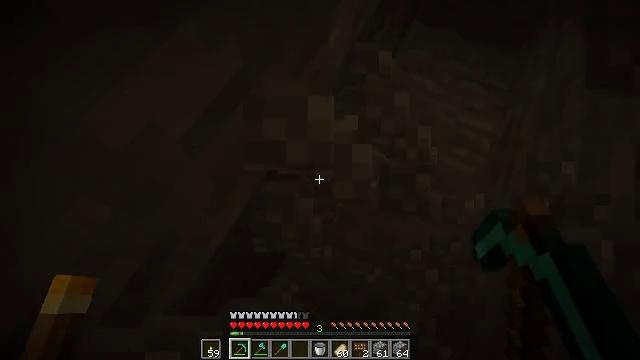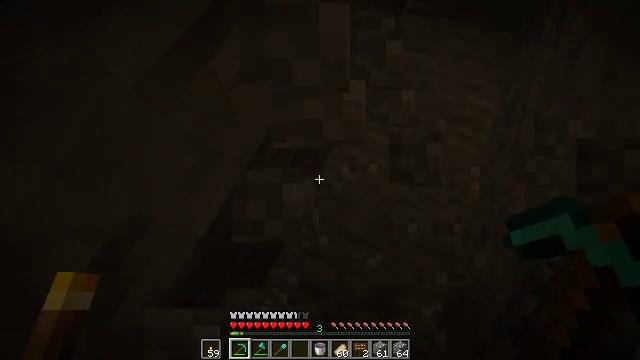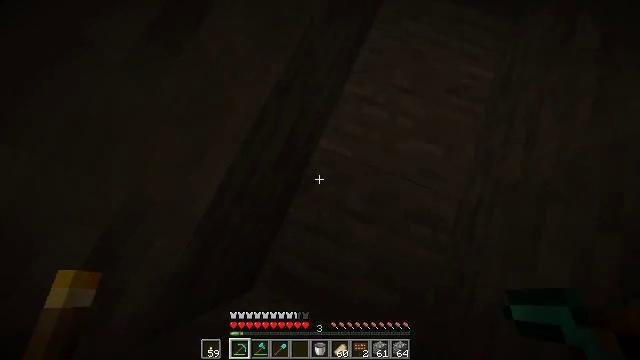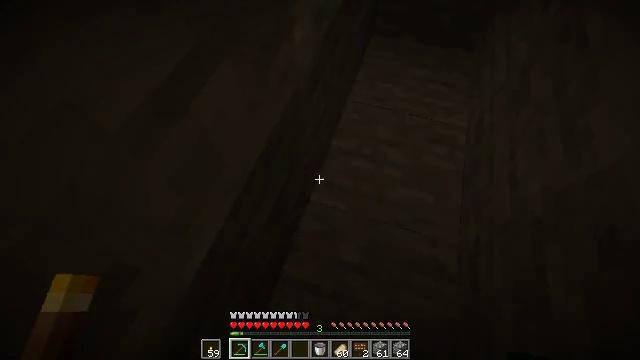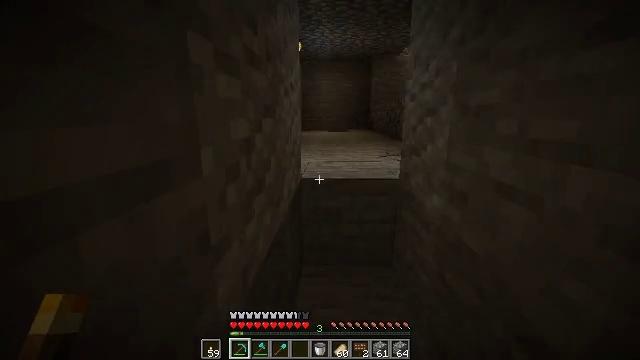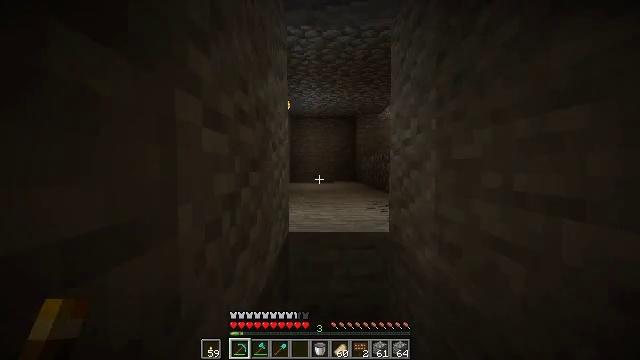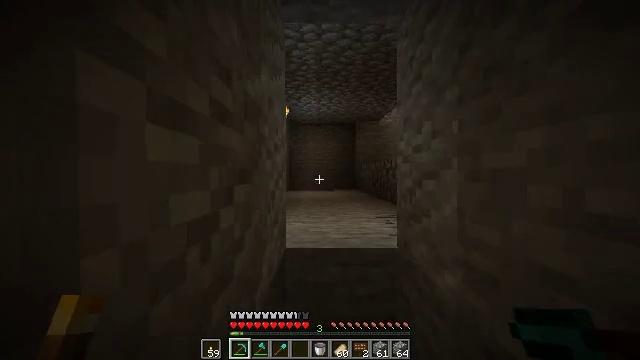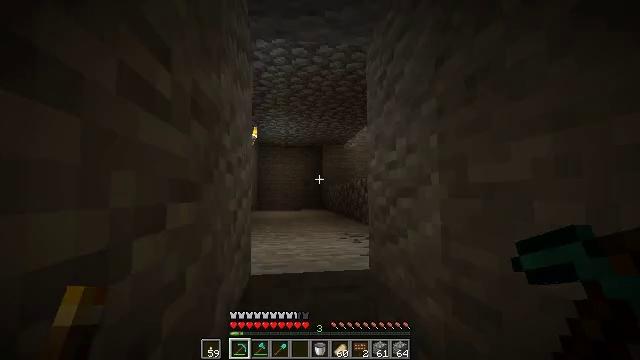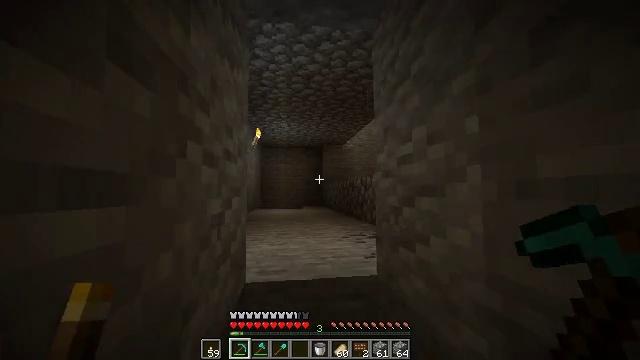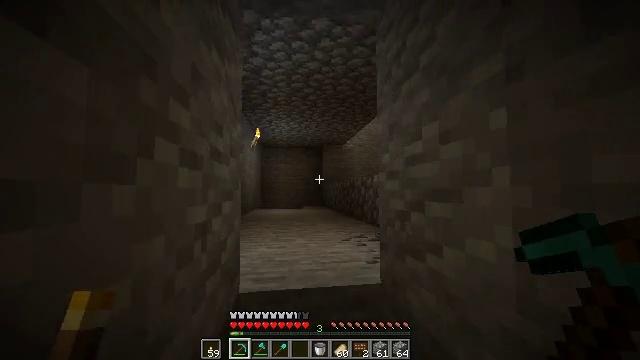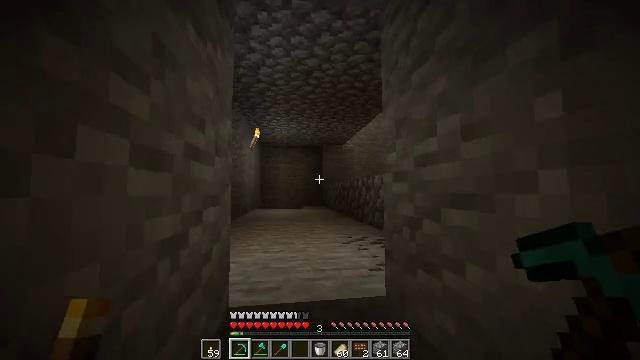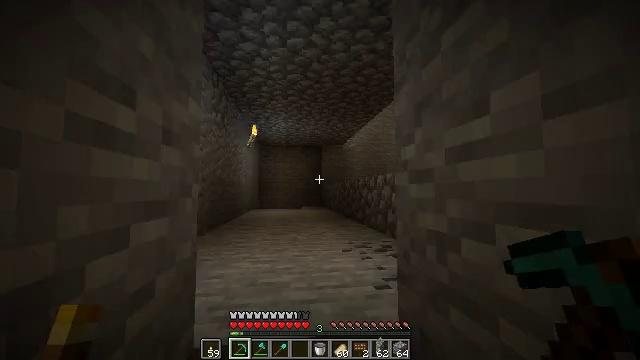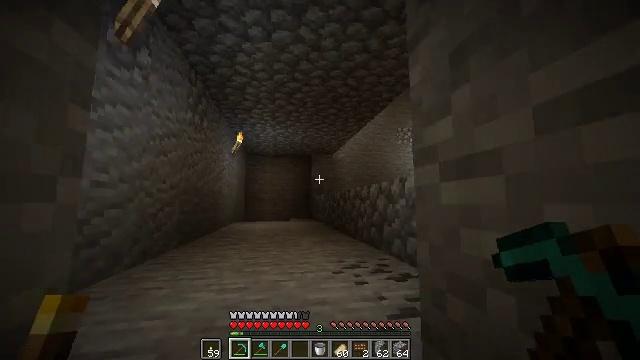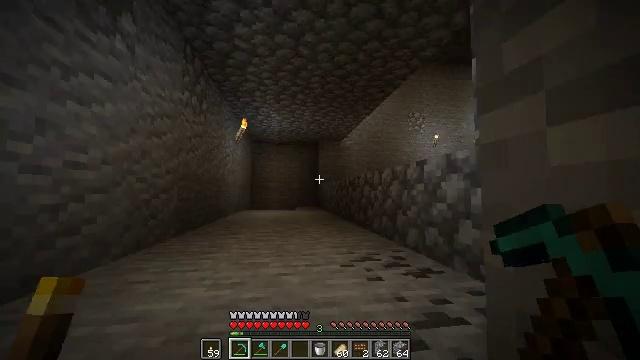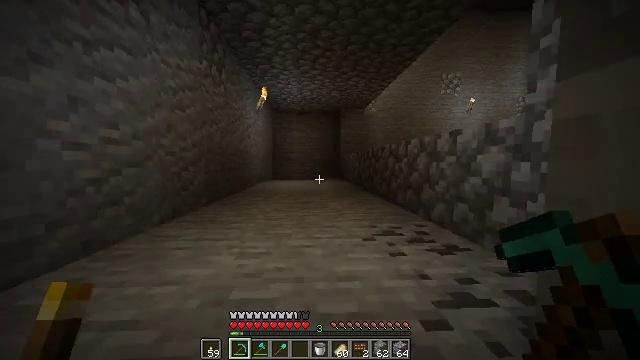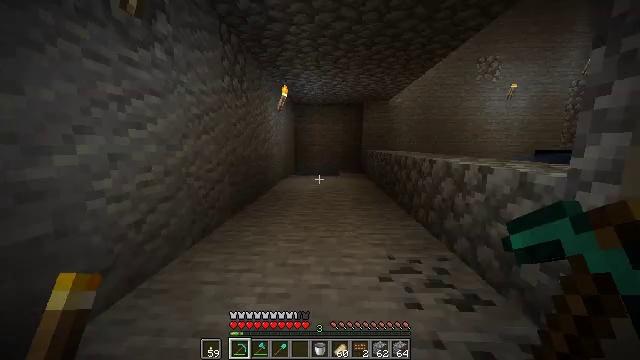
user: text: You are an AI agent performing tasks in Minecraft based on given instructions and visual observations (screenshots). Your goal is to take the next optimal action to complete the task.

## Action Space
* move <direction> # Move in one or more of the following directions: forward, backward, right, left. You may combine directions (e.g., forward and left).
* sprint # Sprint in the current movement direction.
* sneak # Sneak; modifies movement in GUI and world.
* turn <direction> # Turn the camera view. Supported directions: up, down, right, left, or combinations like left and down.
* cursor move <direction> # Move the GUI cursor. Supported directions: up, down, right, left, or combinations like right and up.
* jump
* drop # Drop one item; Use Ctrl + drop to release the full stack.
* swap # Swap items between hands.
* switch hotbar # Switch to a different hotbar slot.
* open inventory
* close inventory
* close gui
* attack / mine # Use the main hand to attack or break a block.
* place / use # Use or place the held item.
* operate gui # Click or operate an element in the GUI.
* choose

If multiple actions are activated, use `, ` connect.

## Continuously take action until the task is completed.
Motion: motion action
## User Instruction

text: Break the kelp plant in the ocean.
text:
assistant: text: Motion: turn right and down
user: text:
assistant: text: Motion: turn right and down
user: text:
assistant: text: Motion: turn right and up
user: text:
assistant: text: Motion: move forward, turn right and up
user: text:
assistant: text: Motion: move forward, sprint, turn right and up
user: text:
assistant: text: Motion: move forward, sprint, turn up
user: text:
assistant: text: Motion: move forward, sprint, turn right and up
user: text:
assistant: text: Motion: move forward, sprint
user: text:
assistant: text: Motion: move forward, sprint
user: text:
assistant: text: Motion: move forward, sprint
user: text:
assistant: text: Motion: move forward, sprint
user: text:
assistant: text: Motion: move forward, sprint, turn right and up
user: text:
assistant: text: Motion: move forward, sprint, turn left and down
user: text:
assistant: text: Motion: move forward, sprint, turn left and down, jump
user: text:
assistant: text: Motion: move forward, sprint, turn left and down, jump
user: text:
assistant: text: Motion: move forward, sprint, turn left and down, jump
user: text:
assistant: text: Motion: move forward, sprint, turn left and down
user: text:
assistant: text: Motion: move forward and move right, sprint
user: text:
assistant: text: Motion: move forward and move right, sprint, turn right and up
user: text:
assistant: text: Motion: move forward, sprint, turn right and up
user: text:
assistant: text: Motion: move forward, sprint, turn right
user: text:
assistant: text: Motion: move forward, sprint
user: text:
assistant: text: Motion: move forward, sprint, turn left
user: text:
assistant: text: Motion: move forward, sprint, turn left
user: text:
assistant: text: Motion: move forward and move left, sprint
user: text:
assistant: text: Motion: move forward and move left, sprint
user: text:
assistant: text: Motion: move forward, sprint, turn right
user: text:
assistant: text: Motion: move forward, sprint
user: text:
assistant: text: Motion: move forward, sprint, jump
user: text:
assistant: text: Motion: move forward, sprint, turn left, jump